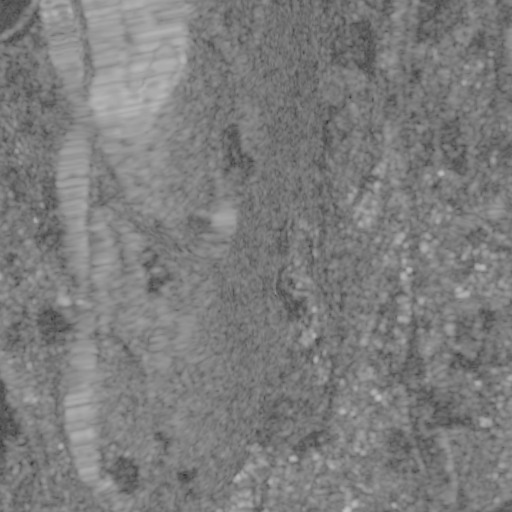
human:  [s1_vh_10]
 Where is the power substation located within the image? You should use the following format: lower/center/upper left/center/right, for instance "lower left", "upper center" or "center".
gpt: The power substation is located in the lower right of the image.
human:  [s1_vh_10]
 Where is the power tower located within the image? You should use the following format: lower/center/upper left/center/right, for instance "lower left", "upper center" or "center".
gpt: The power tower is located in the lower right of the image.
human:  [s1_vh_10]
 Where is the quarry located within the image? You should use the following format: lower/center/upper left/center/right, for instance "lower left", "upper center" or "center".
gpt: The quarry is located in the lower center of the image.
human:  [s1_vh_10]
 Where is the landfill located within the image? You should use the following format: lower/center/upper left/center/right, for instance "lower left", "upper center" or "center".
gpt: There is no landfill in the image.

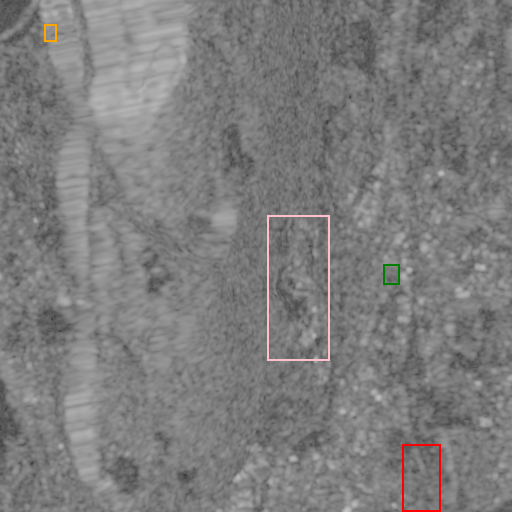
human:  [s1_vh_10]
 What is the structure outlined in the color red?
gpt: The structure outlined in red is a crop field.
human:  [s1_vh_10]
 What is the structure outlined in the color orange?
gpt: The structure outlined in orange is a park.
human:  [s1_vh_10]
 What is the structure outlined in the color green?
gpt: The structure outlined in green is a parking lot.
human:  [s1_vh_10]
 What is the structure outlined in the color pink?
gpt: The structure outlined in pink is a quarry.
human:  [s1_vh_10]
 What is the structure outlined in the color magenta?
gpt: There is no magenta outline.